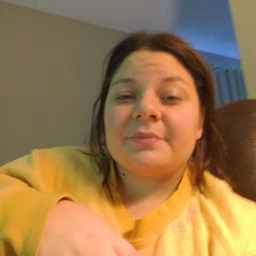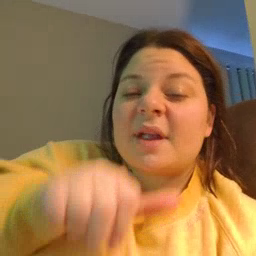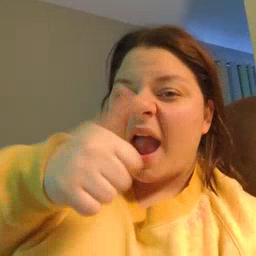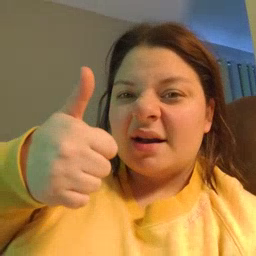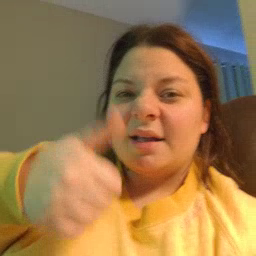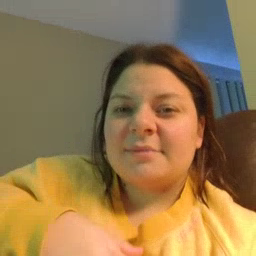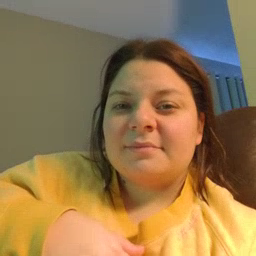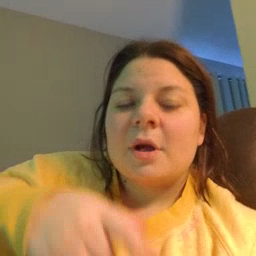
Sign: any